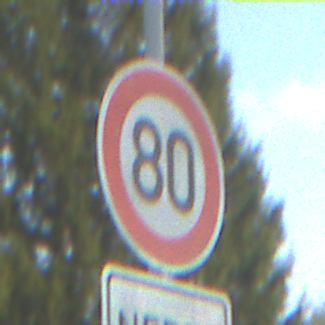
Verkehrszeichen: Geschwindigkeit80
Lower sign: HinweiseAufGefahrenDurchVerbaleAngabe10
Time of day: MorningAfternoon
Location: Outdoor (Suburban)
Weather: PartlyCloudy
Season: NotSpecified
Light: Natural